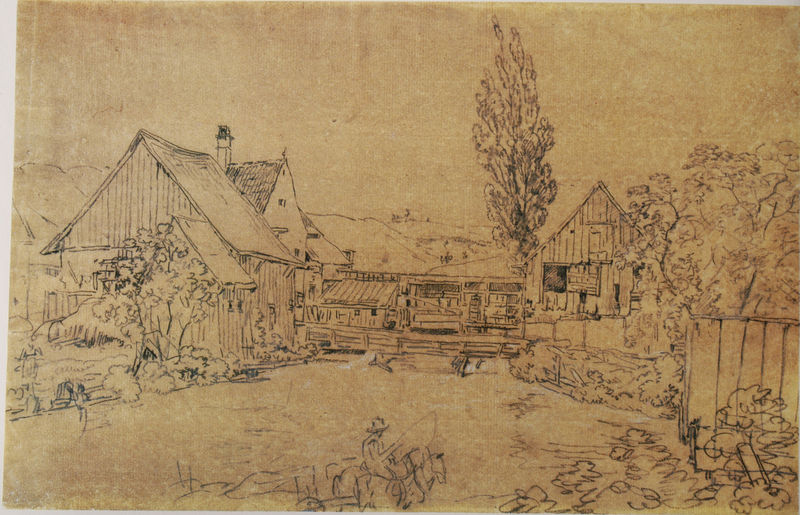
Titel: Am Auer Mühlbach
Künstler: Johann Georg von Dillis
Institution: (Privatbesitz)
Schlagwörter: baum, blätter, feder, himmel, laub, mann, weiß, bäume, gelb, landschaft, ocker, braun, fenster, holz, hut, skizze, strasse, zeichnung, dach, gebäude, haus, zaun, beige, birke, feld, häuser, hügel, mühle, natur, pappel, strauch, brücke, busch, büsche, gebüsch, hütte, sträucher, kind, blatt, wald, bauern, kamin, karren, kinder, landleben, pferd, pferde, reiter, schornstein, schuppen, garten, papier, fischer, heu, berge, dorf, dächer, giebel, mauer, ziegel, grafik, graphik, vergilbt, bauernhof, hof, hütten, lattenzaun, idylle, kutsche, platz, sepia, wagen, steg, verkleidung, bretter, hutkrempe, krempe, bauer, tusche, scheune, angel, kutscher, peitsche, bleistift, entwurf, tinte, pergament, anwesen, bauernhaus, bauernhäuser, stall, fachwerk, gehöft, siedlung, landwirtschaft, fachwerkhäuser, gespann, pflügen, rötel, holzhaus, schindeln, schindel, stadel, bretterzaun, bäuerlich, verschlag, federzeichnung, fuhrwerk, dorfplatz, satteldach, strichzeichnung, tenne, schornstin, holzverkleidung, holzhäuser, landshaft, pferdefuhrwerk, che, 19 jahrhundert, dorf.mit fachwerk.zeichnung,braun.vergilbt, brücke bach, peiutsche